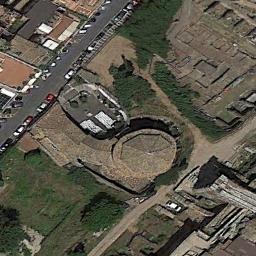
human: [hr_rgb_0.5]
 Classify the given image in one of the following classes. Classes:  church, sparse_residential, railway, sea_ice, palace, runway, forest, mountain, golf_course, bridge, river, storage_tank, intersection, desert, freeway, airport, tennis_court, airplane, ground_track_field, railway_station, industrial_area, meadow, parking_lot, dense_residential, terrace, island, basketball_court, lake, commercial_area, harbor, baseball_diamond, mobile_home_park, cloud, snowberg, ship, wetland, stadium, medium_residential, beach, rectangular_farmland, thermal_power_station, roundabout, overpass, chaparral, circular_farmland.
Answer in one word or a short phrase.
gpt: church